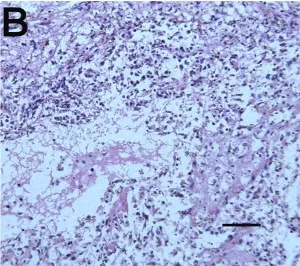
Pathological results of lung and brain tissues. Respectively represent immunoreactivity for CD31, and . , x200.
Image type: pathology (immunostaining)